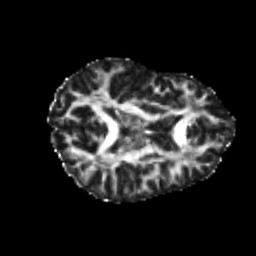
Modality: FA
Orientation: axial
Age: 21
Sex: female
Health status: healthy
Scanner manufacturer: philips
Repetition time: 7.386 s
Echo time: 0.08599 s